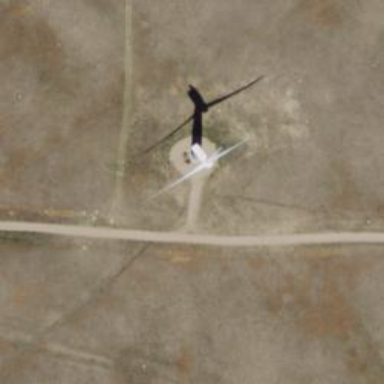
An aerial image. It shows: Wind turbine power generator.